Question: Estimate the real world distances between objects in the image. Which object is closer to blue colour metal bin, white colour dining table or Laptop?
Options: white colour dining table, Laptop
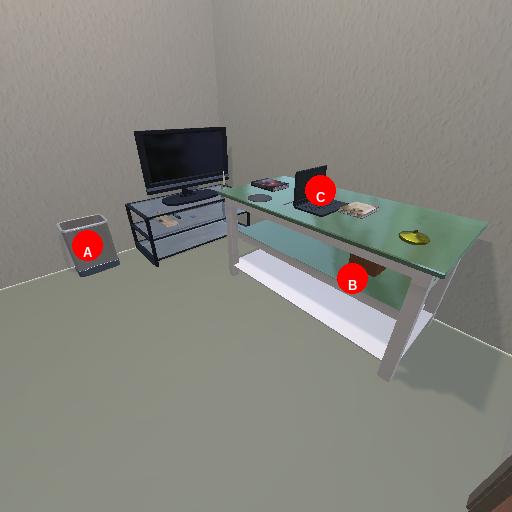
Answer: white colour dining table